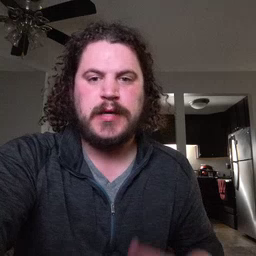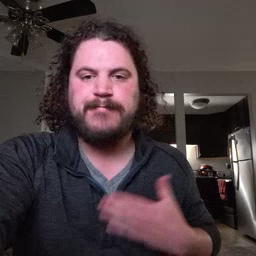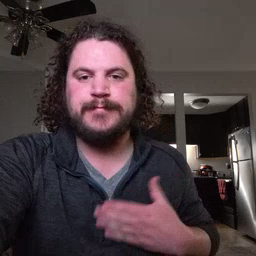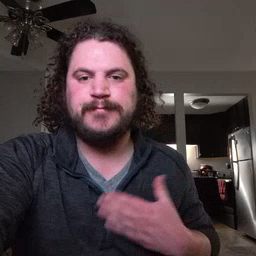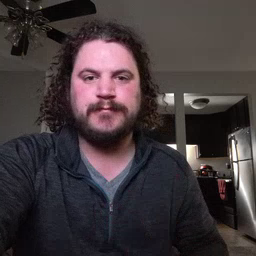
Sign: happy